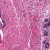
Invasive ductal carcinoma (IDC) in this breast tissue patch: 0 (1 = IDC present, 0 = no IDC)